Question: I am trying to build a very simple program with java applet.

.java:
'''
package stringpractice;
import java.awt.*;
import java.applet.*;
import javax.swing.*;
import javax.swing.event.*;
import java.util.*;
import java.net.*;
import javax.swing.plaf.basic.BasicListUI;
public class Applet extends JApplet {
private HashMap<String,URL>websiteInfo;
private ArrayList<String>titles;
private JList mainList;
private void inIt(){
websiteInfo =new HashMap<String, URL>();
titles =new ArrayList<String>();
grabHTMLInfo();
add(new JLabel("What website u wanna visit?"),BorderLayout.NORTH);
mainList=new JList(titles.toArray());
mainList.addListSelectionListener(
new ListSelectionListener() {
//@Override
public void valueChanged(ListSelectionEvent event) {
Object object = mainList.getSelectedValue();
URL newDocument = websiteInfo.get(object);
AppletContext browser = getAppletContext();
browser.showDocument(newDocument);
}
}
);
add(new JScrollPane(mainList),BorderLayout.CENTER);
}
private void grabHTMLInfo(){
String title;
String address;
int counter=0;
URL url;
title=getParameter("title"+counter);
while(title!=null){
address=getParameter("address"+counter);
try {
url =new URL(address);
websiteInfo.put(title, url);
titles.add(title);
} catch (MalformedURLException uRLException) {
uRLException.printStackTrace();
}
++counter;
title=getParameter("title"+counter);
}
}
}
'''
.java main:
'''
package stringpractice;
public class appletMain {
public static void main(String[] args) {
}
}
'''
.HTML:
'''
<html>
<title>testing applet</title>
<body>
<applet code="Applet.class" width="500" height="200">
<param name="title0" value="Google">
<param name="address0" value="https://www.google.com/?gfe_rd=cr&ei=M8ovVKu9AujJ8gfH8oH4Cw">
<param name="title1" value="Yahoo">
<param name="address1" value="https://se.yahoo.com/">
</applet>
</body>
</html>
'''
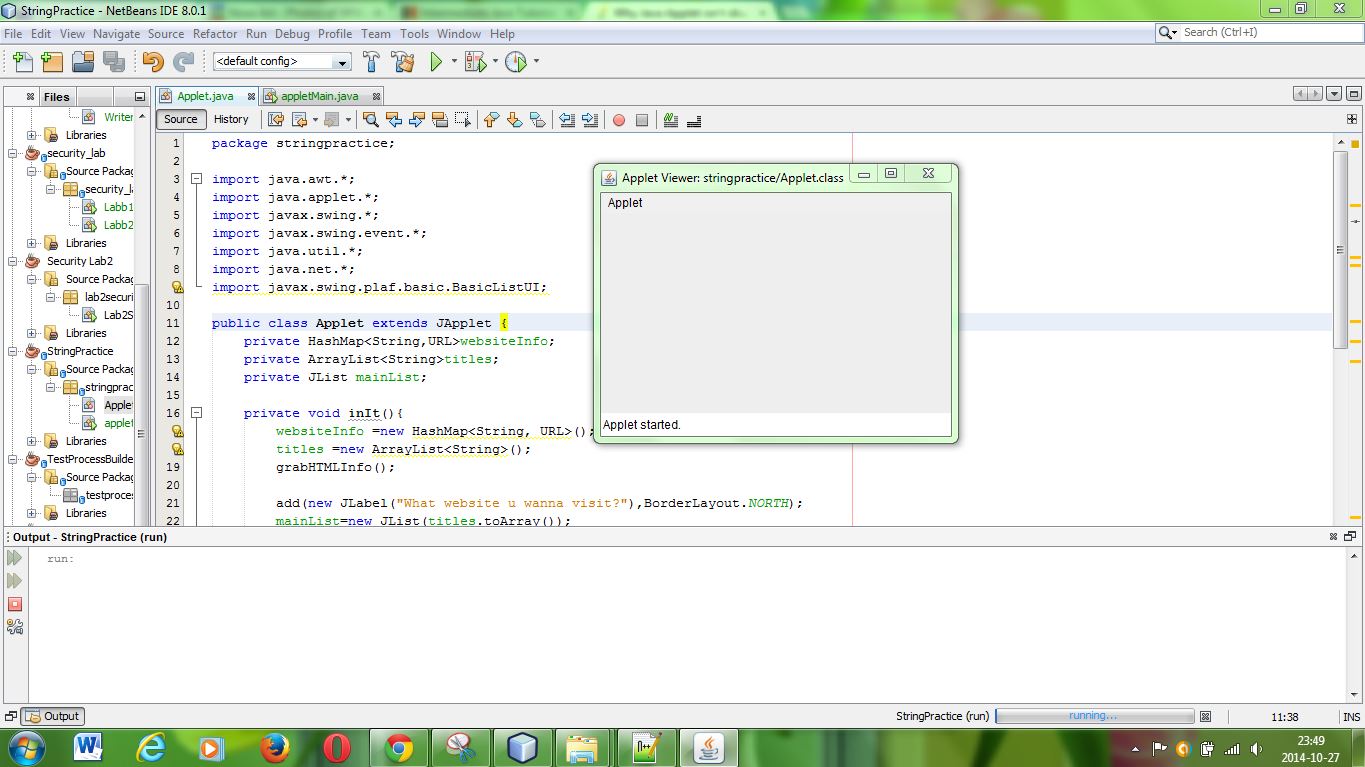
Answer: Your 'init()' method is written as 'inIt()'. As everything is case sensitive, your init method gets never called.